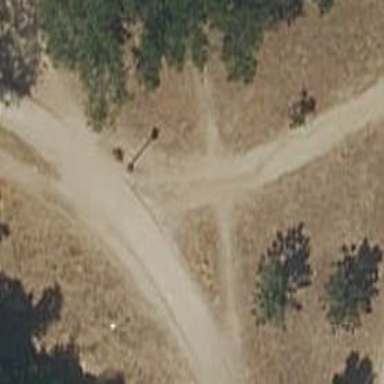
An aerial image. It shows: Unpaved footway.